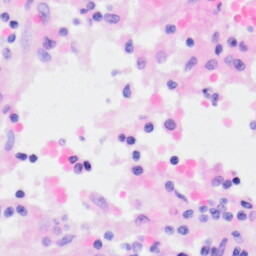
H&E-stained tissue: Kidney